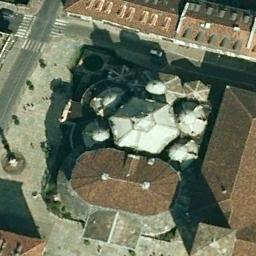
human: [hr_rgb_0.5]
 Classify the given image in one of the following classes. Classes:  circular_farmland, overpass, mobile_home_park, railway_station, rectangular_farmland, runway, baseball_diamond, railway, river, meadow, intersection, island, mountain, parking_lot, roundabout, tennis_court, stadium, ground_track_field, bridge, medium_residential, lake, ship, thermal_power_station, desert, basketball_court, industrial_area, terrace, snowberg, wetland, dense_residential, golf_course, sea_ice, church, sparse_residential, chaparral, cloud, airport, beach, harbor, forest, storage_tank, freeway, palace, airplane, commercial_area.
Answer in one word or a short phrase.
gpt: church